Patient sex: M
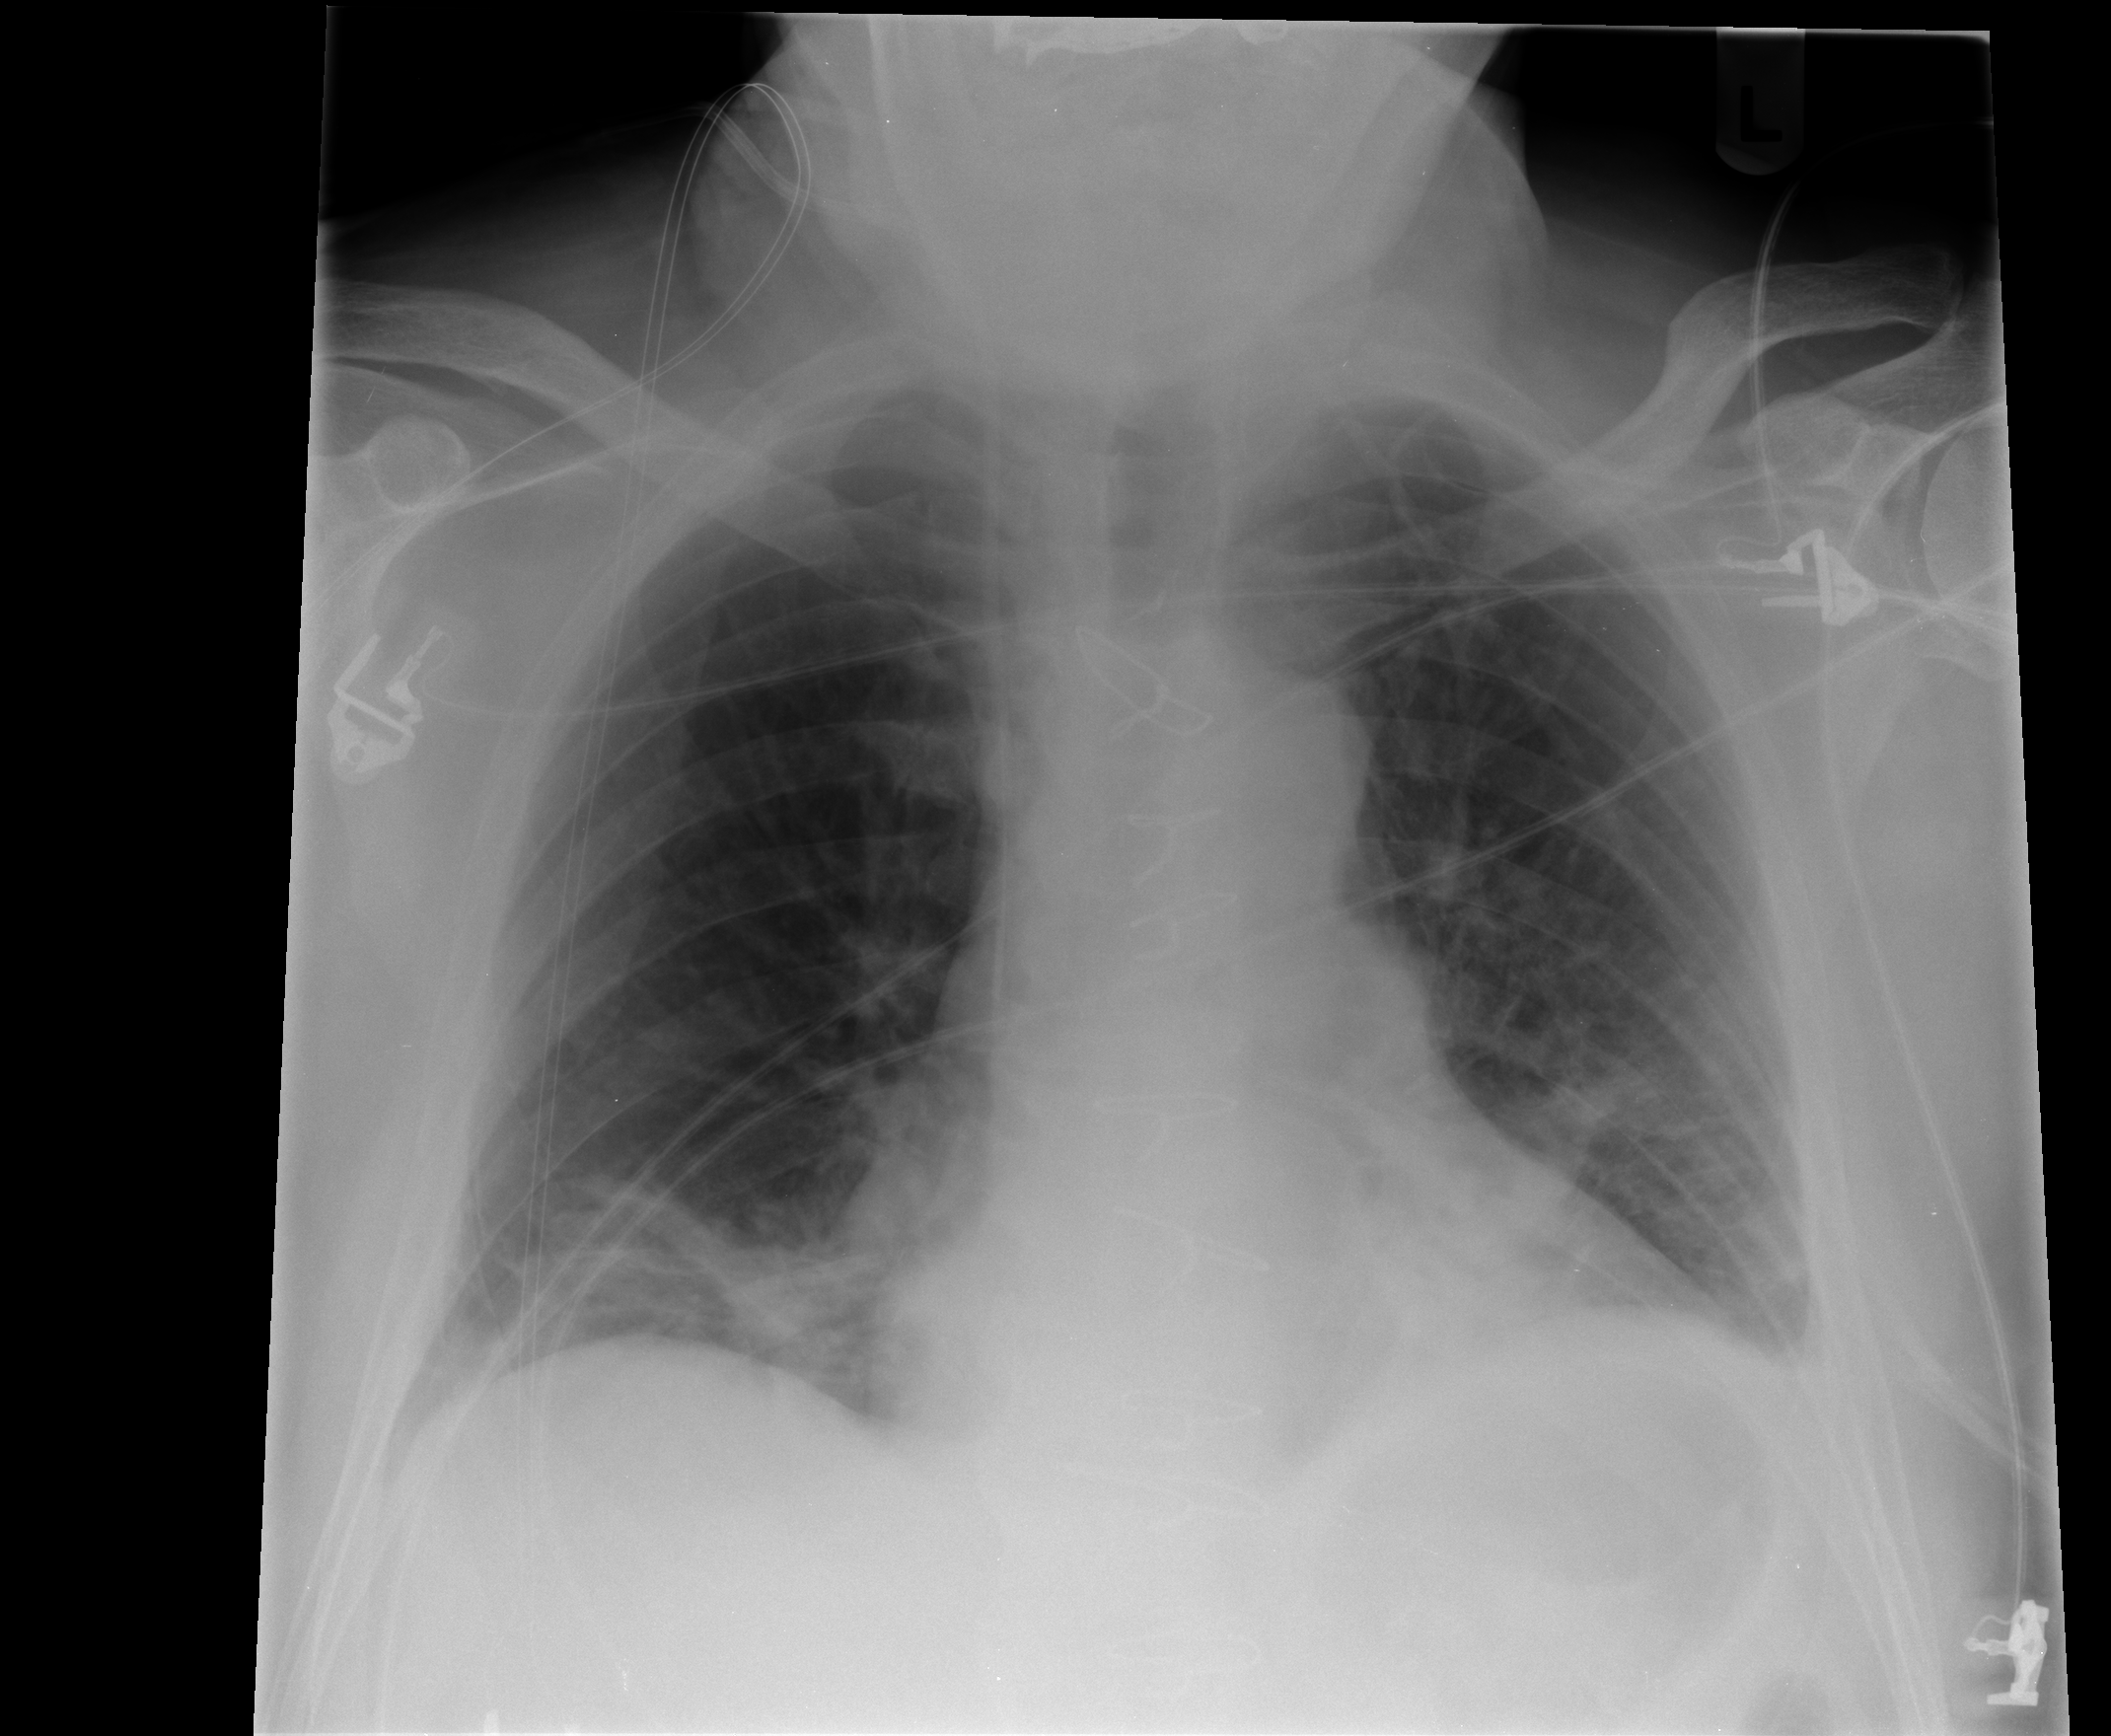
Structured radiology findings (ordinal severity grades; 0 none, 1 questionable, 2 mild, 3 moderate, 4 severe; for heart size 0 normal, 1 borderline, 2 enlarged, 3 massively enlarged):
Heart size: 2
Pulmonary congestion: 0
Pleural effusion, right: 0
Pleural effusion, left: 1
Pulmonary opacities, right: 0
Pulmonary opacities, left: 0
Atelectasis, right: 2
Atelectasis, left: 2